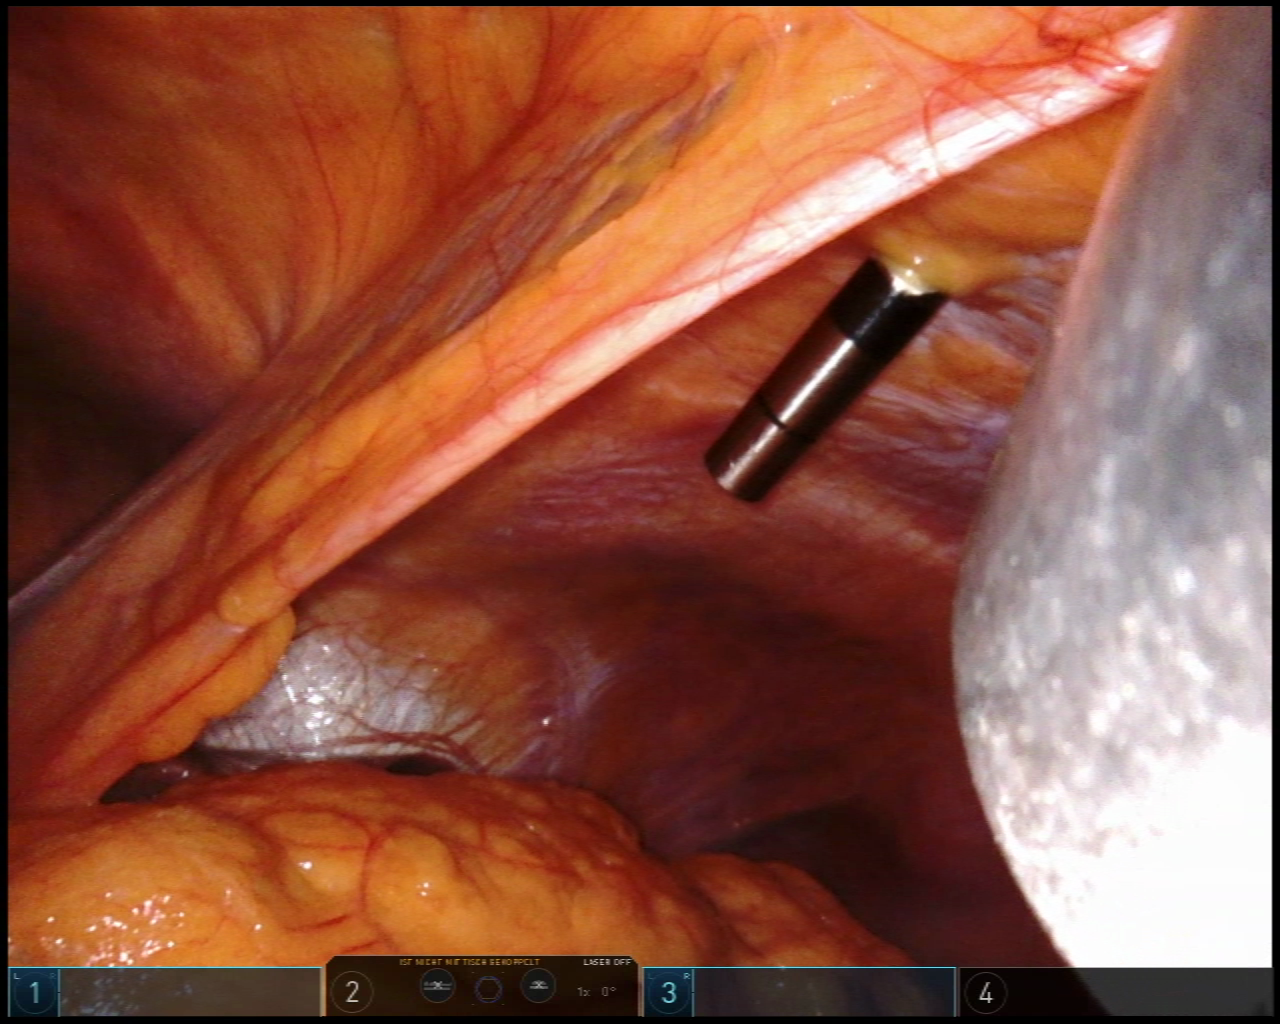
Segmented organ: liver
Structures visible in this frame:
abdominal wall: yes
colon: no
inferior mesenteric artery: no
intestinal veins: no
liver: yes
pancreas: no
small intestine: no
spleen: no
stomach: no
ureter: no
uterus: no
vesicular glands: no